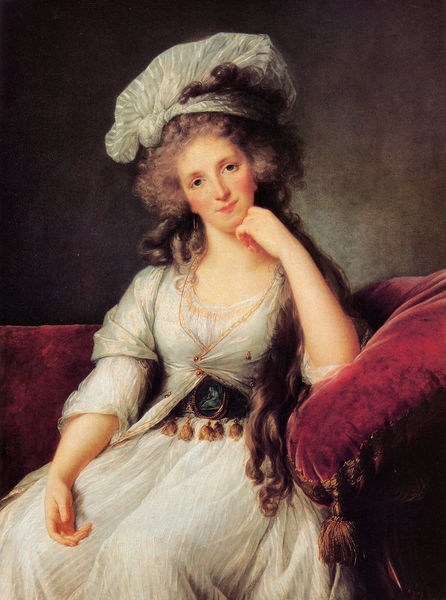
Titel: The Duchesse d'Orléans
Künstler: Élisabeth Vigée Le Brun
Standort: Paris
Institution: Collection Monseigneur le Comte de Paris
Schlagwörter: dunkel, gemälde, hand, kopf, schatten, umhang, weiß, gelb, mädchen, sitzen, ausschnitt, braun, finger, frau, frisur, grau, haar, hell, hintergrund, hut, kleid, licht, mund, nase, profil, schmuck, schwarz, stützen, blick, dame, gürtel, rot, haube, malerei, muster, rock, jacke, jung, mütze, wand, arm, arme, augen, barock, bluse, falten, mensch, samt, ärmel, bildnis, hals, hände, portrait, porträt, öl, gewand, gold, haare, lange haare, mantel, reich, sessel, sitzend, stoff, klassizismus, spitzen, brosche, kinn, lippen, locken, rokoko, rouge, seide, zart, oval, perücke, lächeln, wangen, liebe, sofa, sitz, haltung, backen, ölgemälde, kissen, polster, kopftuch, goya, quaste, faltenwurf, couch, rüschen, ellenbogen, aufstützen, knöpfe, zierlich, spange, schnalle, gestützt, medaillon, posieren, brokat, biedermeier, weß, medallion, troddeln, bommel, gurt, golden, chaiselongue, klassik, schwar, purpur, quasten, unschuld, unterkleid, gürtelschnalle, tassel, auschnitt, poussain, bommeln, gürtgeol, roter samt, müthze, kopfbedeckunmg, allebogen, qand